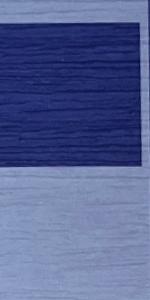
Label: Empty